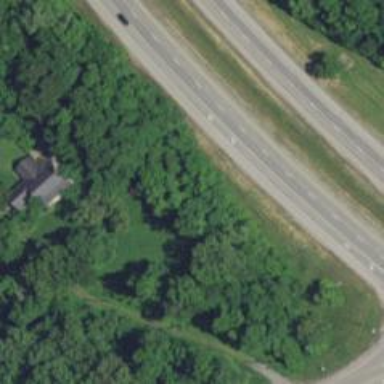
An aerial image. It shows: Primary highway.